Question: In iOS 7, when navigating back using the new swipe-from-edge-of-screen gesture, the title of the Back button ("Artists") fades from being pink (in the example below) and having regular font weight to being black and having bold font weight.

It seems to me that the animation uses two different labels in order to achieve this effect; one fading out as the other fades in. However, Apple has somehow adjusted the font so that the regular label perfectly overlays the bold one, thus creating the illusion of a single label morphing between two different weights and colors.
Have they simply adjusted the letter spacing on the regular font so that it matches onto the bold one? In that case, how would that be achieved in iOS 7? Does Text Kit have any awesome features for doing this or how should I go about it?
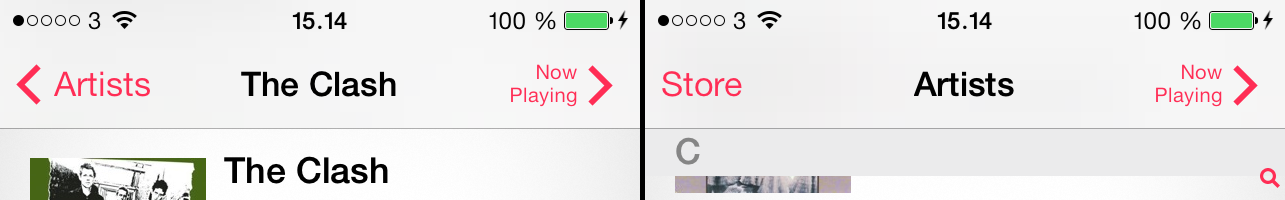
Answer: You can adjust letter spacing like this, using 'NSAttributedString'.
In Objective-C:
'''
NSMutableAttributedString *attributedString = [[NSMutableAttributedString alloc] initWithString:@"The Clash"];
[attributedString addAttribute:NSKernAttributeName
value:@(1.4)
range:NSMakeRange(0, 9)];
self.label.attributedText = attributedString;
'''
In Swift 3:
'''
let attributedString = NSMutableAttributedString(string: "The Clash")
attributedString.addAttribute(NSKernAttributeName, value: CGFloat(1.4), range: NSRange(location: 0, length: 9))
label.attributedText = attributedString
'''
In Swift 4 and later:
'''
label.attributedText = NSAttributedString(string: "The Clash", attributes: [.kern: 1.4])
'''
More info on kerning is available in <URL>.
I don't think there's a TextKit feature that will automatically match font spacing between bold and regular text.